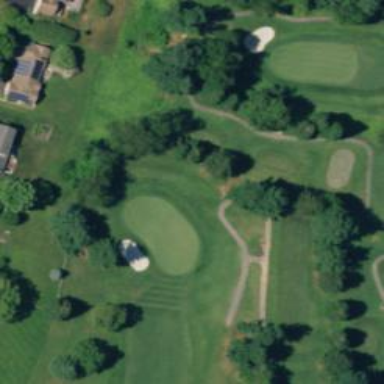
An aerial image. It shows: Pathway for golfing.